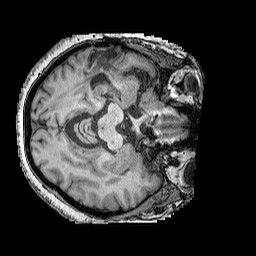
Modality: T1w
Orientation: axial
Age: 71
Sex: female
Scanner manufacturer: siemens
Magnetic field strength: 3 T
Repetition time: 2.25 s
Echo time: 0.00411 s